Question: *Note: I'm using windows, so EOF is ctrl + Z for me.
For a while I've noticed an EOF input seems to behave differently in isolation than it does when accompanied by other input. For example, '^Z' (the EOF command for windows in command prompt) and 'a^Z' seem to cause different behavior in the following code:
'''
#include <stdio.h>
#define MAX 1000
int getline(char s[]);
main() {
int line;
char arr[MAX];
while( (line = getline(arr)) != EOF)
printf("%s",arr);
system("Pause");
return 0;
}
int getline(char s[])
{
int c, i = 0;
while ((c = getchar()) != EOF && c != '
') {
s[i++] = c;
}
if (c == '
') {
s[i++] = c;
}
else
return EOF;
s[i] = '';
return 1;
}
'''
If I input '^Z' + enter in the command prompt, the program predictably jumps to 'system("Pause");' However, if I input 'abc^Z' + enter, nothing happens, as though EOF was ignored and a ''
'' command was never received. If, at this point, I press enter again, it shows the following:

I've been tinkering with and debugging this code and small variations of it for over an hour now and can't seem to find anything wrong with it. In theory, if I input 'abc^Z' + enter, I expect the input to be interpreted as 'abcEOF
', which would give:
'''
s[0] = 'a'
s[1] = 'b'
s[2] = 'c'
i = 3 when loop breaks from c = EOF
if (c == '
') skipped since c = EOF
leads to else -> return EOF
in main(), line = EOF since that is what the function getline returned
while loop breaks because of above
system("Pause"); follows
'''
Is there something wrong with my code that I'm overlooking or is there some quirk to EOF or command prompt that I should be aware of? I'm almost certain this isn't the only instance where mixing '^Z' with other values caused unintended behavior.
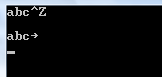
Answer: Don't think of as the end-of-file there is actually a character with code point 26 (which is what you'd normally expect to generate).
Instead, think of as a way for your to indicate the end of the input stream to your program. If you were to read a file of the disk and it contained , it should keep going (though that may not be the case in certain implementations where you, for example, open it with the mode 'r' instead of 'rb').
In Windows, that translation of to the end-stream operation only happens when it appears at the of the line which is why you're not getting EOF when you enter 'abcCTRL-Z'.
When you enter on a character position that the start of the line, it's treated as a real , not a stream-closing operation. That's why you're getting that '-' character, which is the printable character at code point 26.